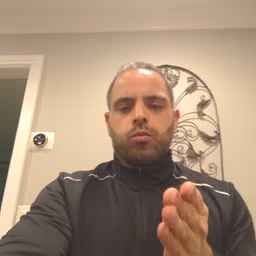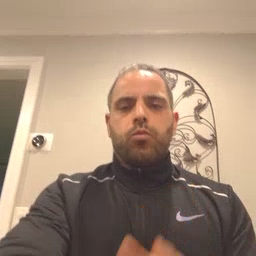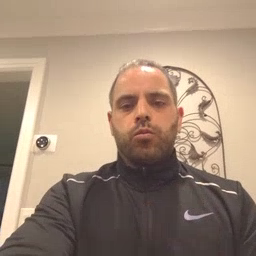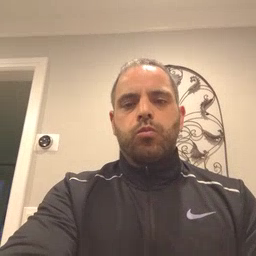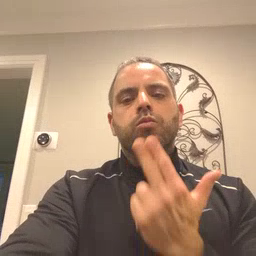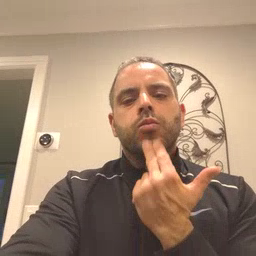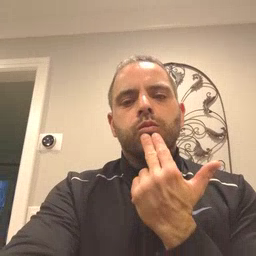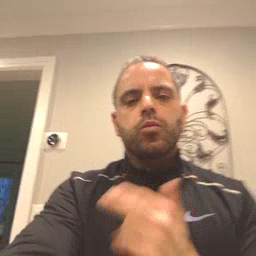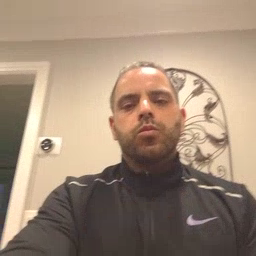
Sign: cute